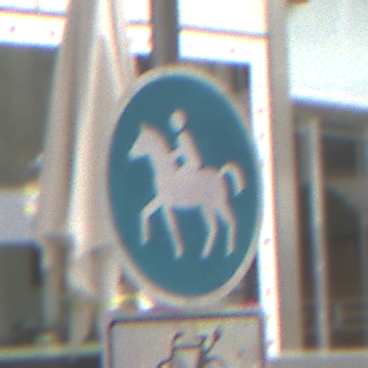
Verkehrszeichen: Reitweg
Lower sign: EinspurigeFahrzeugeFrei6
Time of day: Midday
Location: Outdoor (Urban)
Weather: Overcast
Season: NotSpecified
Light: Natural